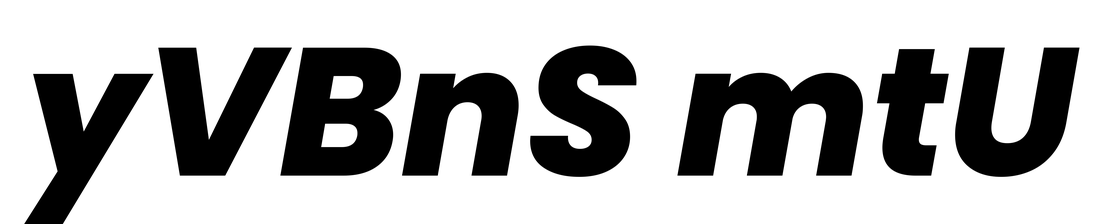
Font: Poppins-ExtraBoldItalic